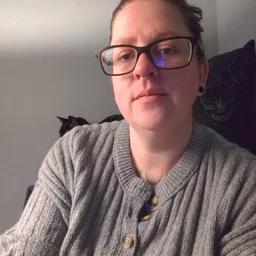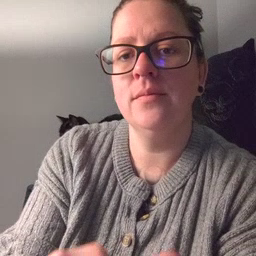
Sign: clean